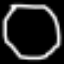
Label: octagon